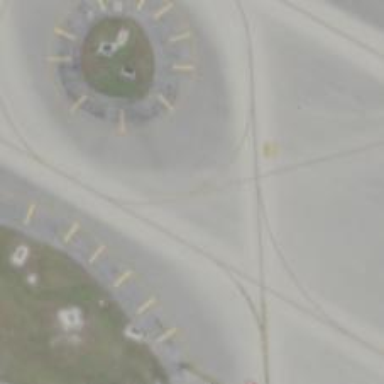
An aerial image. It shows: View of taxiway at the airport.